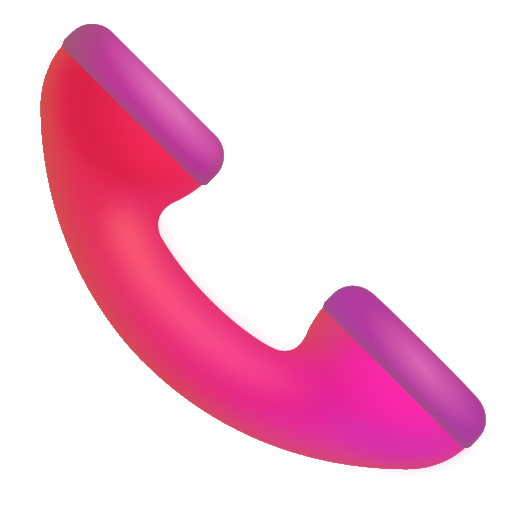
telephone receiver color